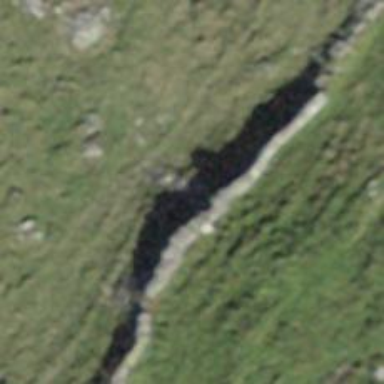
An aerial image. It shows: Wall made of dry stone.